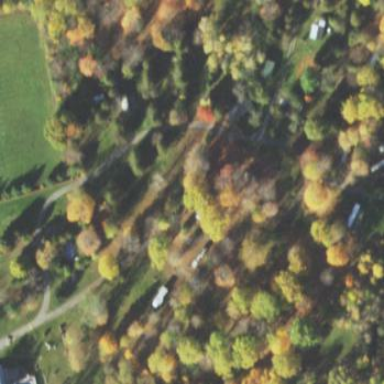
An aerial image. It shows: Caravan site for tourism.